Interaction volume radius: 10 \u00c5
Interaction volume height: 30 \u00c5
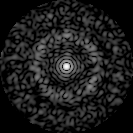
Disorder parameter: 0.846